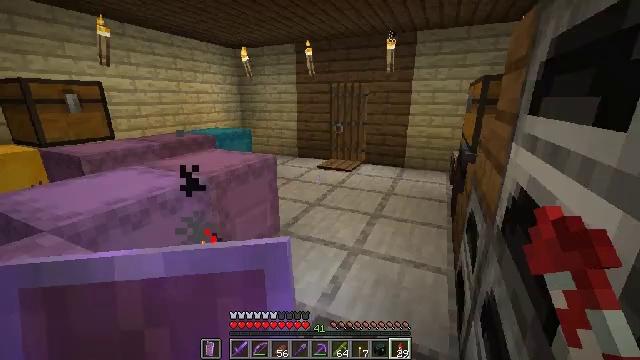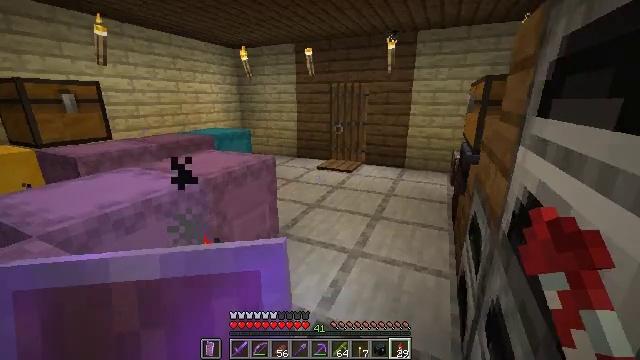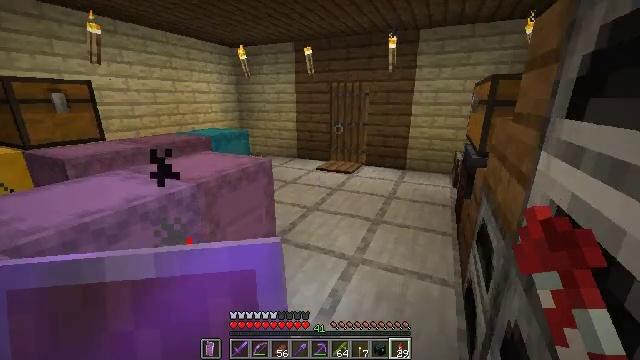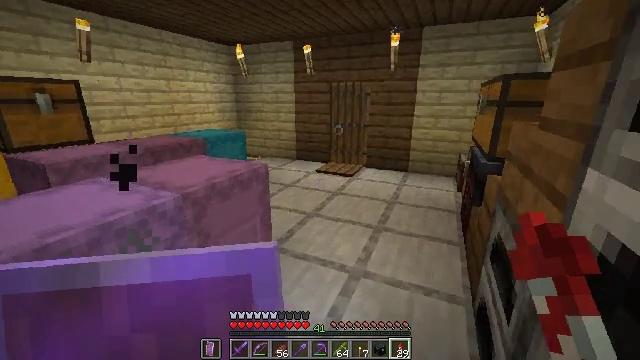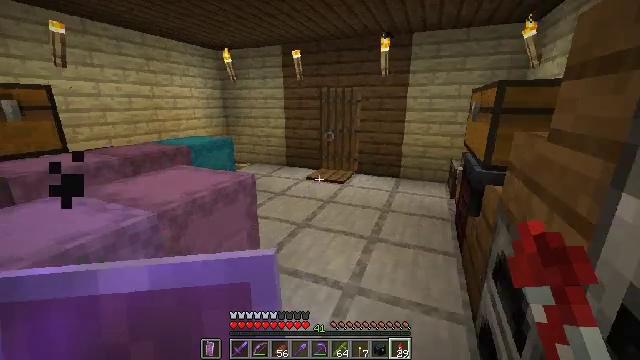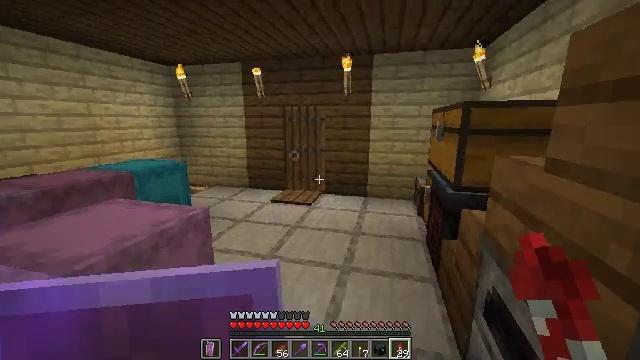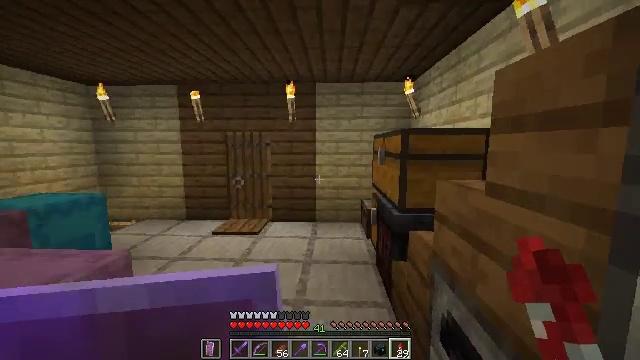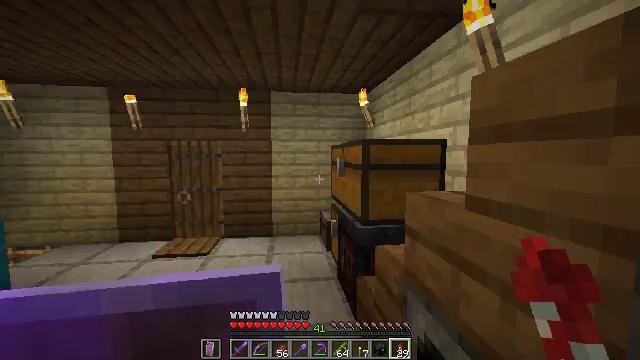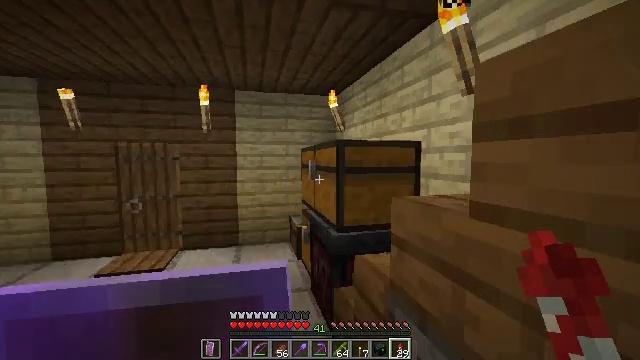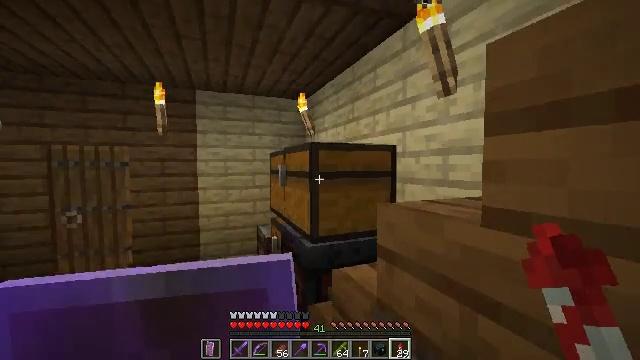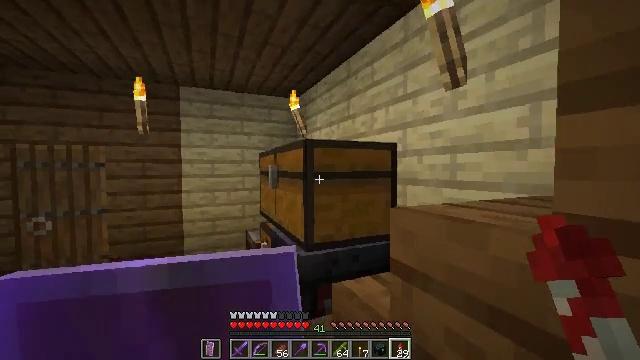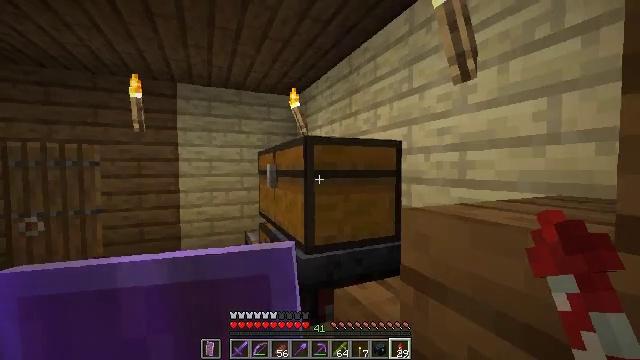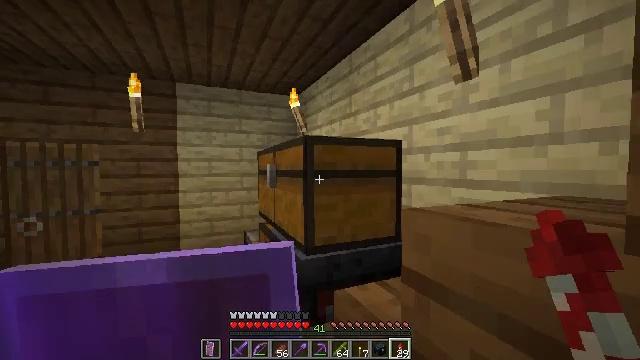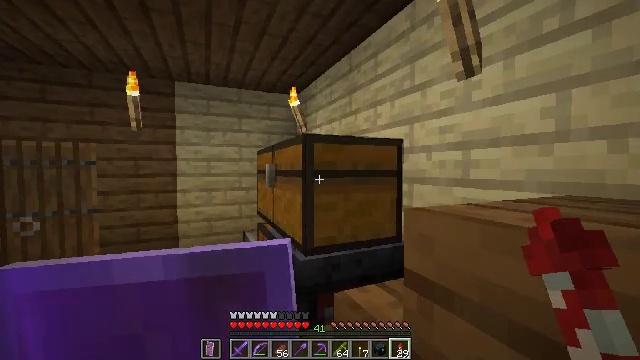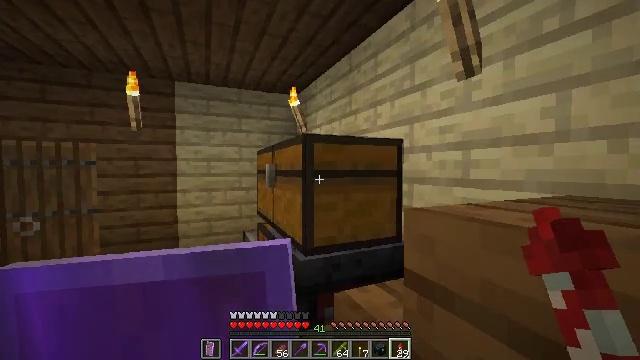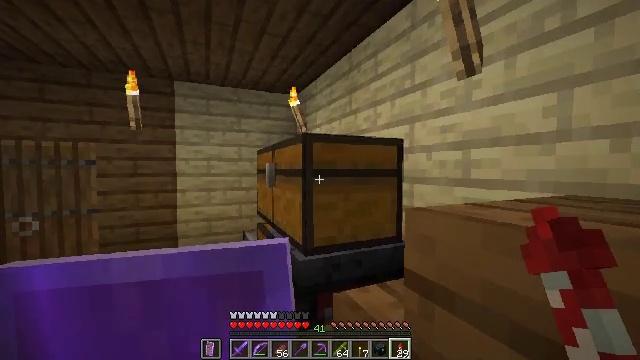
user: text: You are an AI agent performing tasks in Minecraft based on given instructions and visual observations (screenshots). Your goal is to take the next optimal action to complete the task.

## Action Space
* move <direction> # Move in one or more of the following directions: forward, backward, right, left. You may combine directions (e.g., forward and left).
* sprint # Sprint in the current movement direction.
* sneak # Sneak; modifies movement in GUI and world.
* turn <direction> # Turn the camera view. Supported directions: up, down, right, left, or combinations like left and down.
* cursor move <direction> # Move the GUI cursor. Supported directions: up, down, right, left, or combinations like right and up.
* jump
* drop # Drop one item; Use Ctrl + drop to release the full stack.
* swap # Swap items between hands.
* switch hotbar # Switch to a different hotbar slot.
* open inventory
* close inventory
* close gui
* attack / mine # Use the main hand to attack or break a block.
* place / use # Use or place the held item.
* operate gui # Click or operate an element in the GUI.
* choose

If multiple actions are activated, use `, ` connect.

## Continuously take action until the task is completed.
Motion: motion action
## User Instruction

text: Combine bamboo and string to craft scaffolding.
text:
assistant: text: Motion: move forward
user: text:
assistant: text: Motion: move forward
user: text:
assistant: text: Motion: move forward
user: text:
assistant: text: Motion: move forward, turn right and up
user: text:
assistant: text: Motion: move forward, turn right and up
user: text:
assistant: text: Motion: move forward, turn right and up
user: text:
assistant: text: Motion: move forward, turn right and up
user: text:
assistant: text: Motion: move forward, turn right
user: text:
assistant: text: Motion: move forward, turn right and up
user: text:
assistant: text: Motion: turn right
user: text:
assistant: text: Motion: no_op
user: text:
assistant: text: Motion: no_op
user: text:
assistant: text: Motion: no_op
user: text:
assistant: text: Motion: no_op
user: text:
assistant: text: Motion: no_op
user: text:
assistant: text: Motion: use / place
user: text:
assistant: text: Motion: use / place
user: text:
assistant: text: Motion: use / place
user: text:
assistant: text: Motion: no_op
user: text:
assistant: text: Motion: no_op
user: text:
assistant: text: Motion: no_op
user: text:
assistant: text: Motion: no_op
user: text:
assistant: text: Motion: no_op
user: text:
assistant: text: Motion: no_op
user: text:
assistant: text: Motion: turn left
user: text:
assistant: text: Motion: turn left
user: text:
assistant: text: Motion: no_op
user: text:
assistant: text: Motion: no_op
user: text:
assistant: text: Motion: no_op
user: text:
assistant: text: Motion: no_op